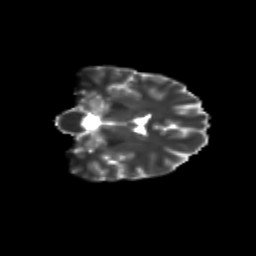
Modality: T2w
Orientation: coronal
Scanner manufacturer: siemens
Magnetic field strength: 3 T
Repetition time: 9.2 s
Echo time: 0.084 s